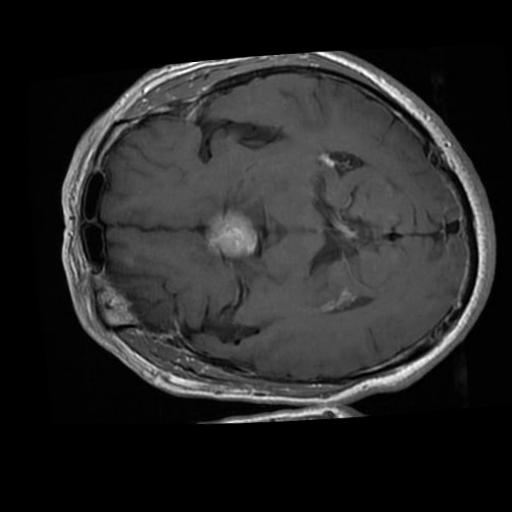
Label: brain_tumor